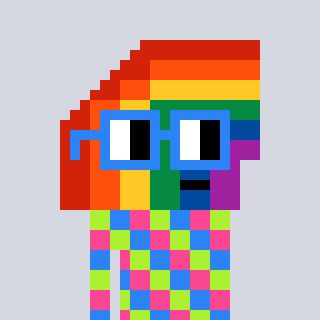
a pixel art character with square blue glasses, a rainbow-shaped head and a rust-colored body on a cool background